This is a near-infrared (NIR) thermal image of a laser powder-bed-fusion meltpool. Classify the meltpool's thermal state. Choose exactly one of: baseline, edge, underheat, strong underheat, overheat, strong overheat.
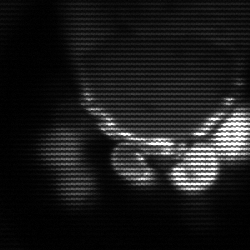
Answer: baseline